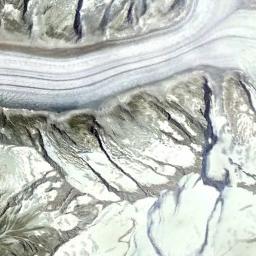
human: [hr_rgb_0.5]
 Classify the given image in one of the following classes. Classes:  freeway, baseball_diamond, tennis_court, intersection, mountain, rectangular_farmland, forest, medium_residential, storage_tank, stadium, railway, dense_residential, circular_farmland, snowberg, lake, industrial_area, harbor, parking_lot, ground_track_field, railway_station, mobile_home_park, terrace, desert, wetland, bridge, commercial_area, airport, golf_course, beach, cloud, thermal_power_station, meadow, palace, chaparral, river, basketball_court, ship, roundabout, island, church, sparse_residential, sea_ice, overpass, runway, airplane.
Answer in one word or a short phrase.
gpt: snowberg